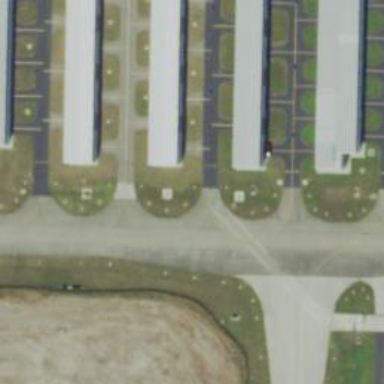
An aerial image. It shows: Image of taxiway at airport.